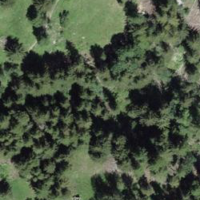
EUNIS habitat code: 43
Species observed at this site:
Boloria titania
Campanula barbata
Petasites albus